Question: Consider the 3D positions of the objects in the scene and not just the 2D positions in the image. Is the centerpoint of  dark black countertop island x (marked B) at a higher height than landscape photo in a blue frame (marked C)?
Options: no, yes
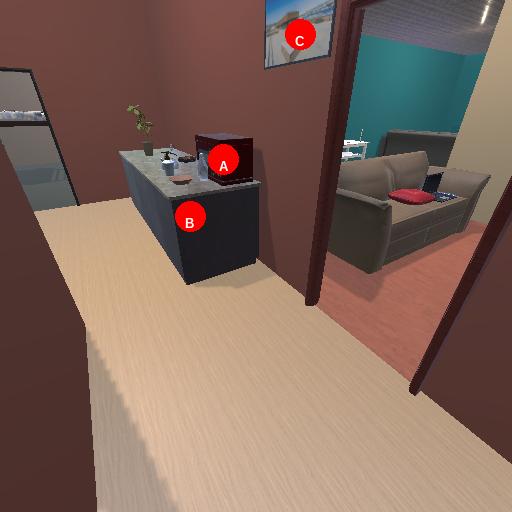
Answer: no